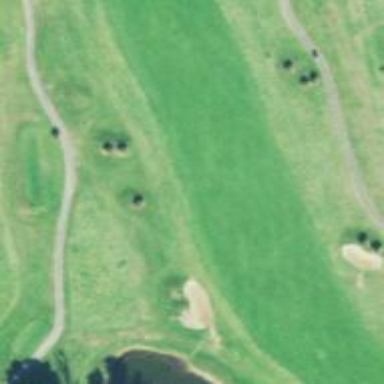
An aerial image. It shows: View of golf hole.